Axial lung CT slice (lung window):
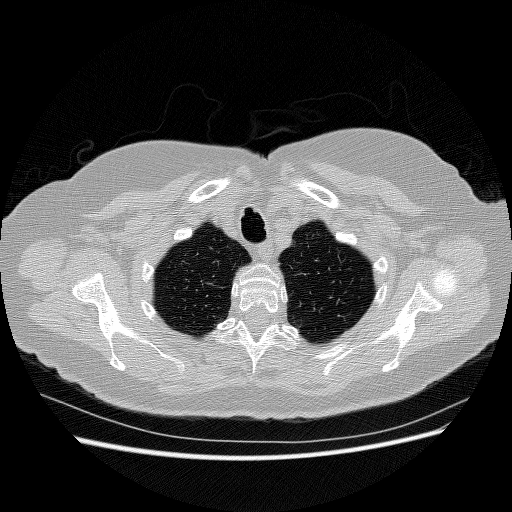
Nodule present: no